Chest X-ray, PA view. Patient: 19 years old, sex M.
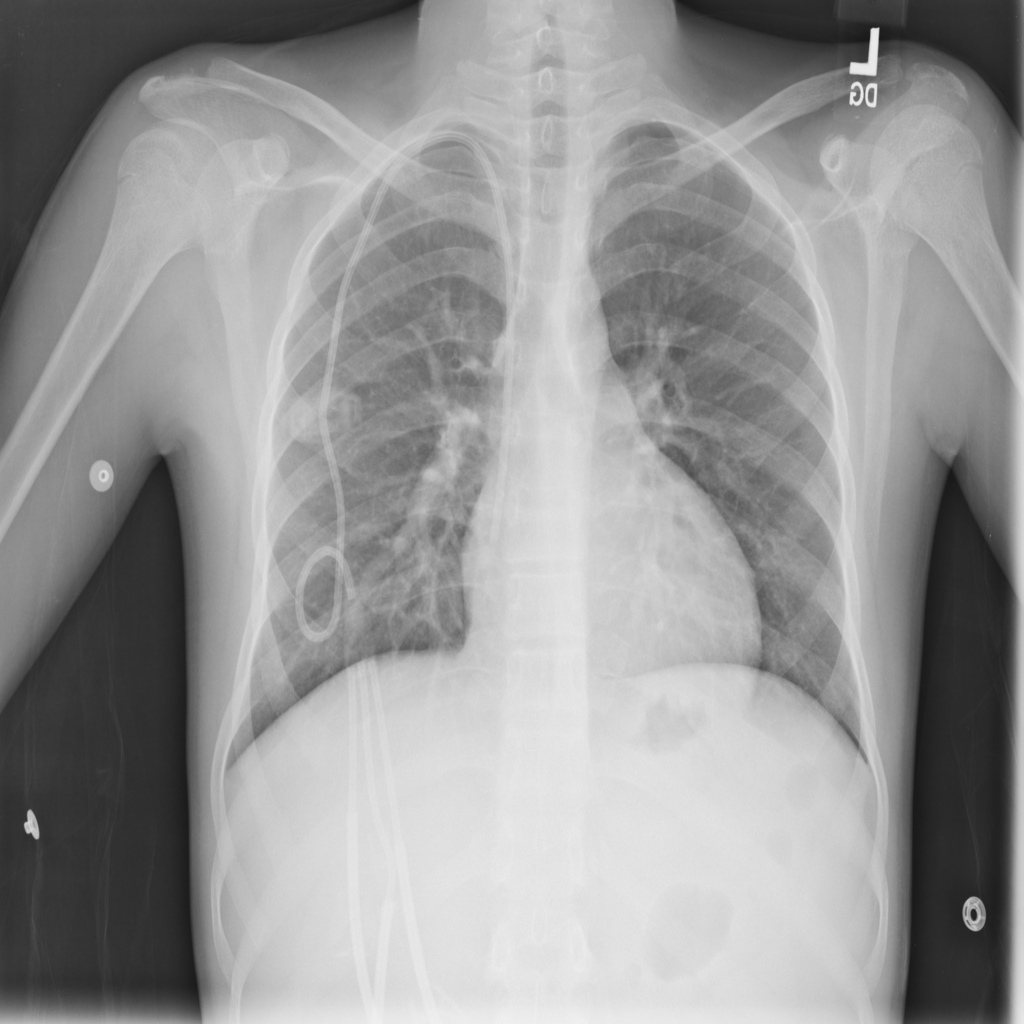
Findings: No Finding